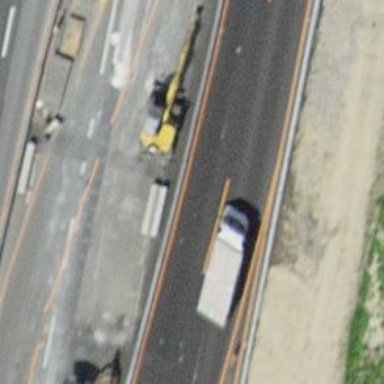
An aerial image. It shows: Motorway junction.